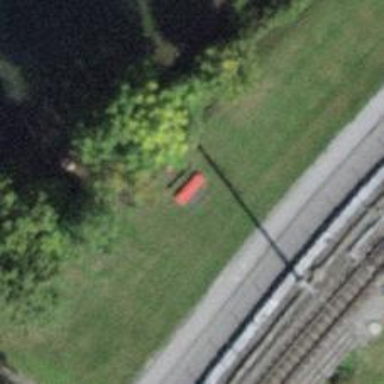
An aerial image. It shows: Bench for seating.